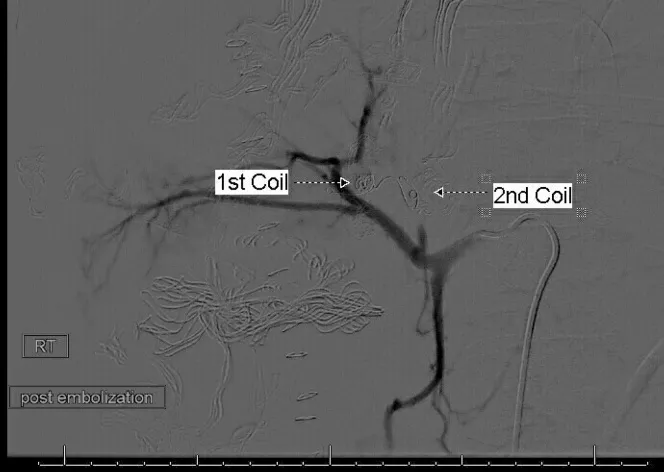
Post embolization celiac angiography shows complete exclusion of the IHPA by endo-coils.
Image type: radiology (ct)